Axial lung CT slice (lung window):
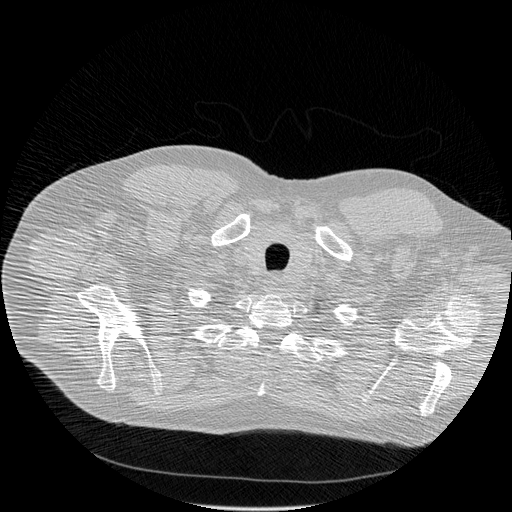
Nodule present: no